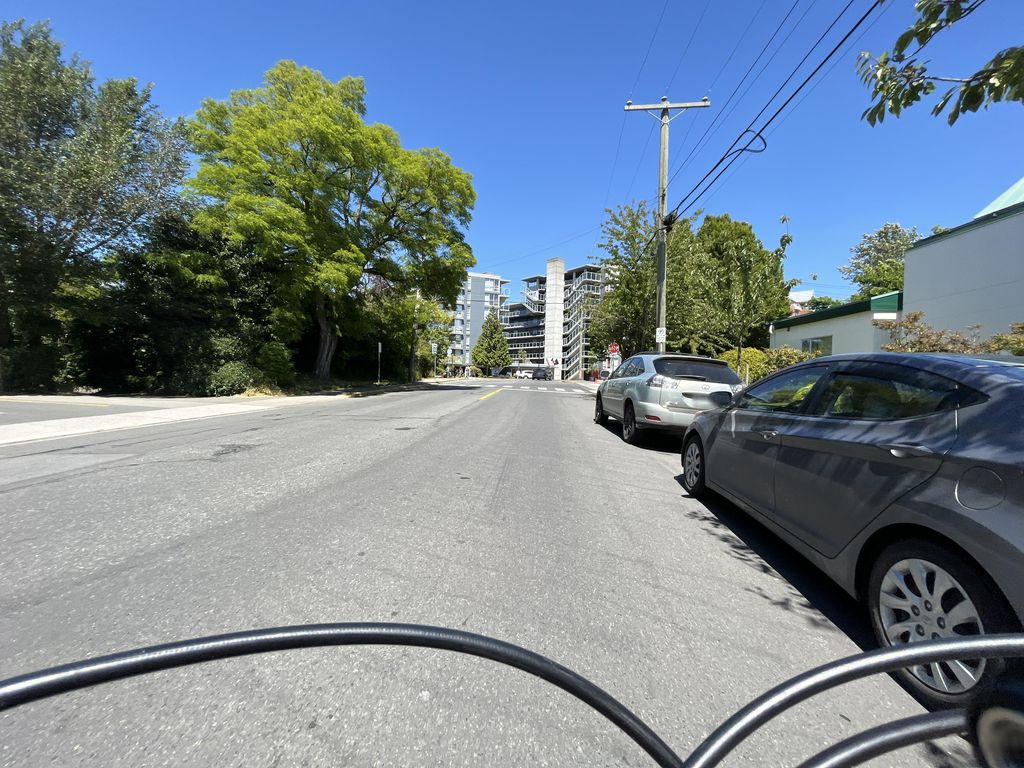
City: victoria